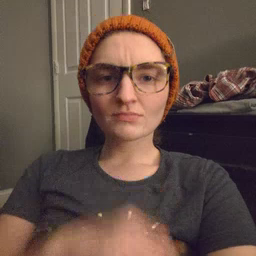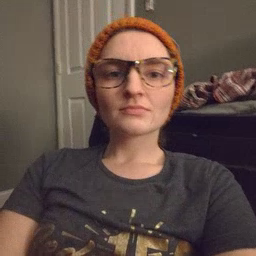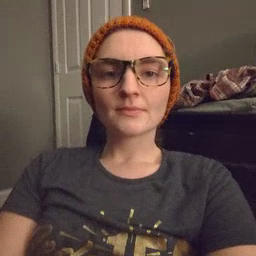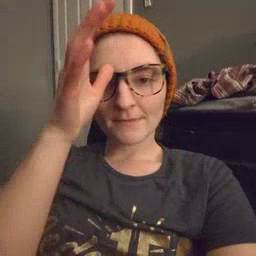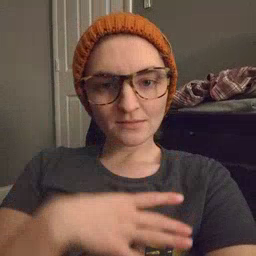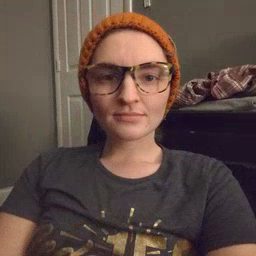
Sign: man